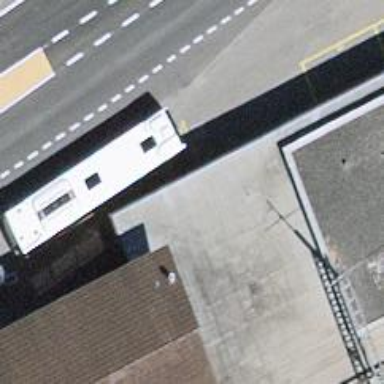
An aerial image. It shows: Bus stop with platform for public transport.